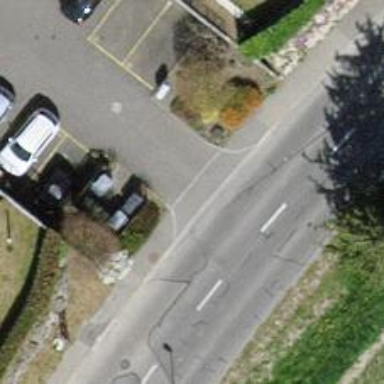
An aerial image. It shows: Driveway with asphalt surface and sidewalk.